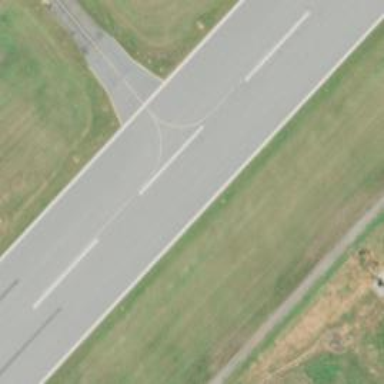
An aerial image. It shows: Runway surface made of asphalt at airport.